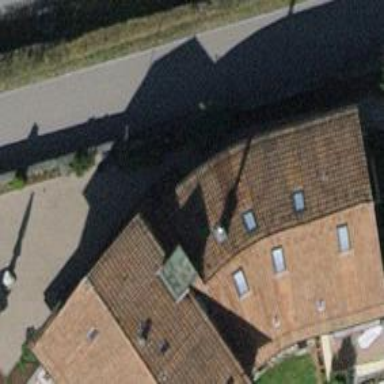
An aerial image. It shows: Gabled roof on pitched apartment building.